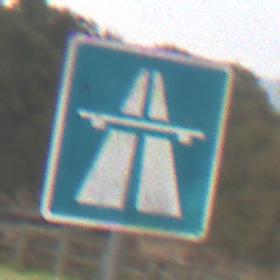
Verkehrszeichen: Autobahn
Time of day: MorningAfternoon
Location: Outdoor (Nature)
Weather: Overcast
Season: NotSpecified
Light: Natural